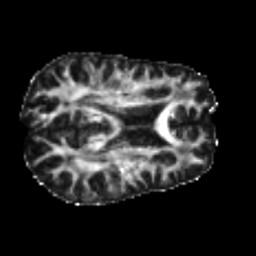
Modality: FA
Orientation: axial
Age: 25
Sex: male
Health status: healthy
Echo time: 0.074 s